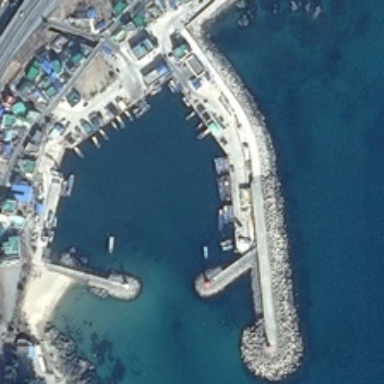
Many boats are in a port near many buildings .